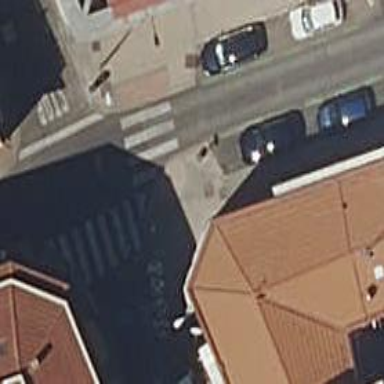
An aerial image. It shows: Marked crossing on asphalt footway.